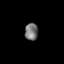
Tissue: lung
Cell type: Epithelial cells
Senescence score: 0.1598
Nuclear area (px): 221
Mean DAPI intensity: 117.679